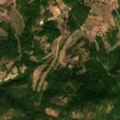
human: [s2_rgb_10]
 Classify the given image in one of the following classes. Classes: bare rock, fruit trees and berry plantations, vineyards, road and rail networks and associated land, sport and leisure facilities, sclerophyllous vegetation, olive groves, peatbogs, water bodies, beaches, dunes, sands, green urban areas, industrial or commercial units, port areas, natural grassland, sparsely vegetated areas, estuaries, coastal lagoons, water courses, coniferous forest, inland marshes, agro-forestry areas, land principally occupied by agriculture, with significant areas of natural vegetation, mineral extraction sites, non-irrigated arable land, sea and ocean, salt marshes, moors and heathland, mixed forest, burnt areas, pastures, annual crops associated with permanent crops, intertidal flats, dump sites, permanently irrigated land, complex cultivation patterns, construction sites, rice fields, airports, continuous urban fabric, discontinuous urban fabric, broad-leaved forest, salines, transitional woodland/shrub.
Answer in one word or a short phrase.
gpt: complex cultivation patterns, land principally occupied by agriculture, with significant areas of natural vegetation, broad-leaved forest, transitional woodland/shrub